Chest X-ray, AP view. Patient: 21 years old, sex M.
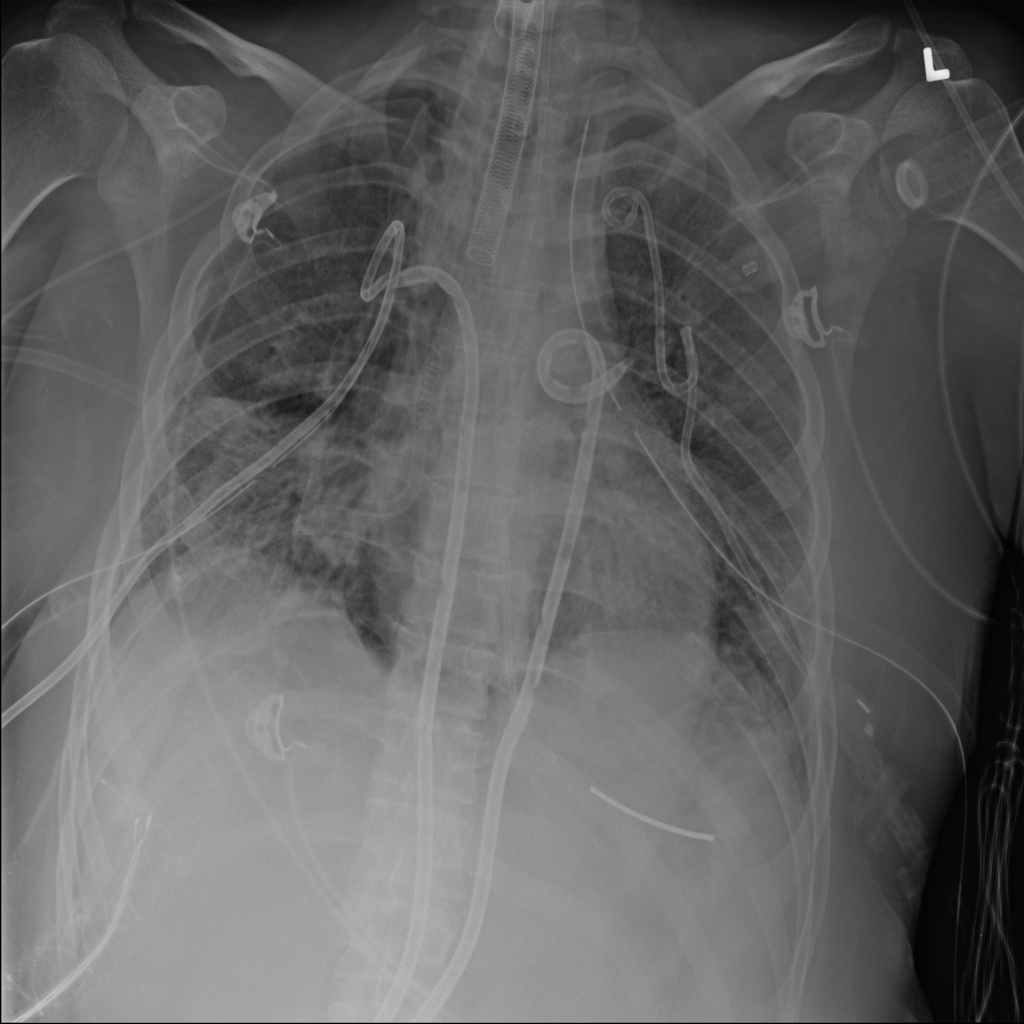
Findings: No Finding